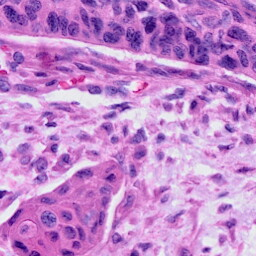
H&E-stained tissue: Cervix